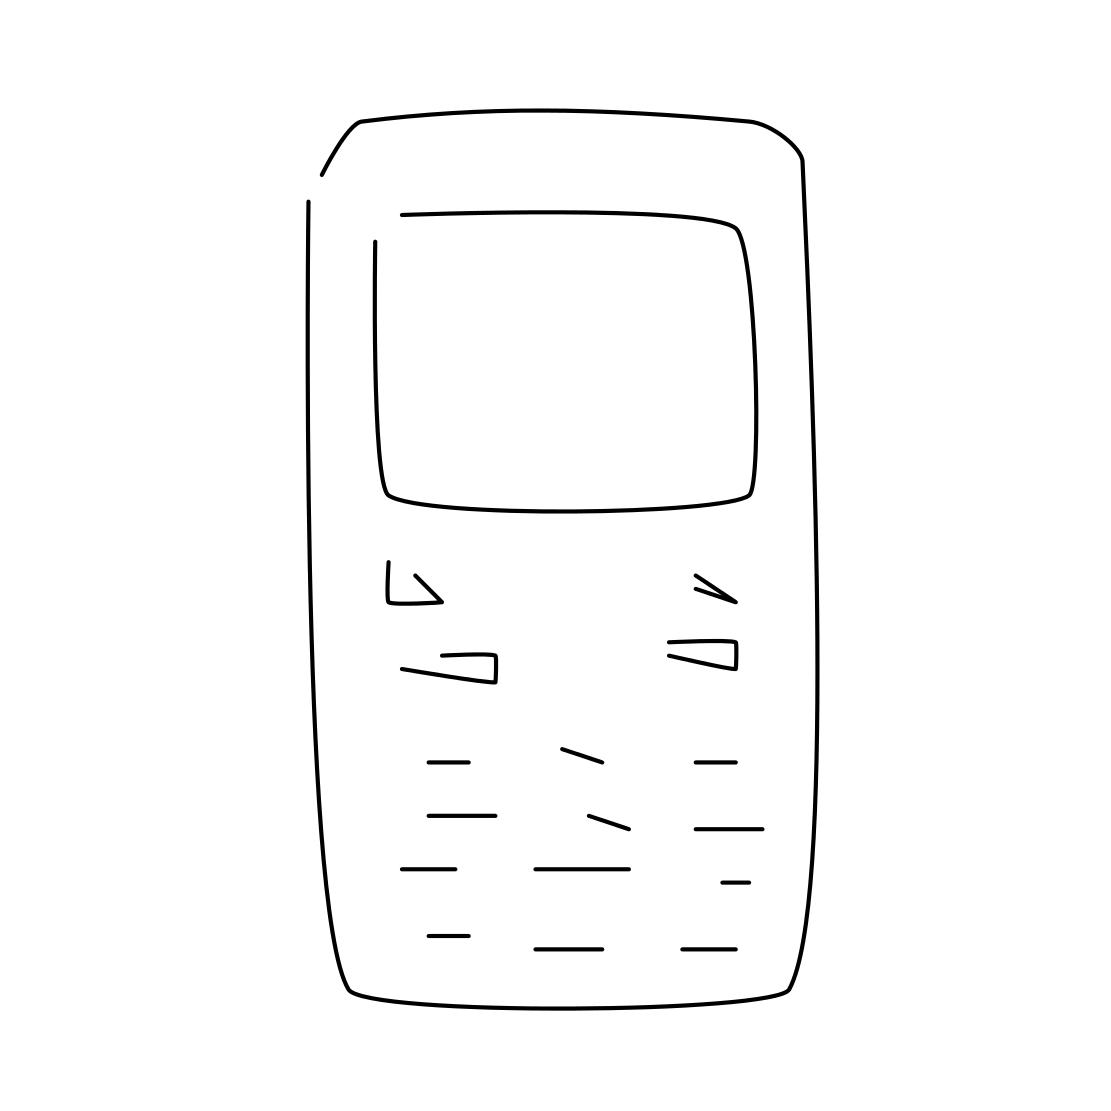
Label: cell phone